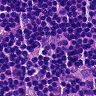
Metastatic tissue present: no